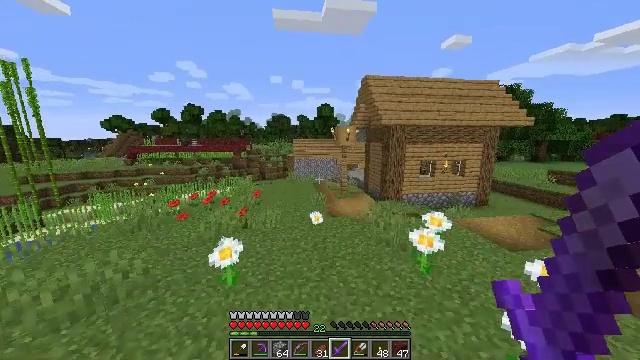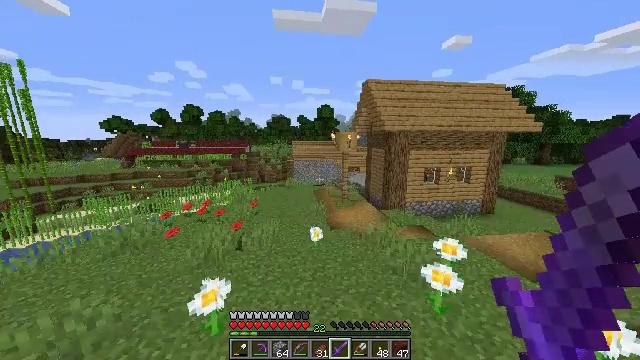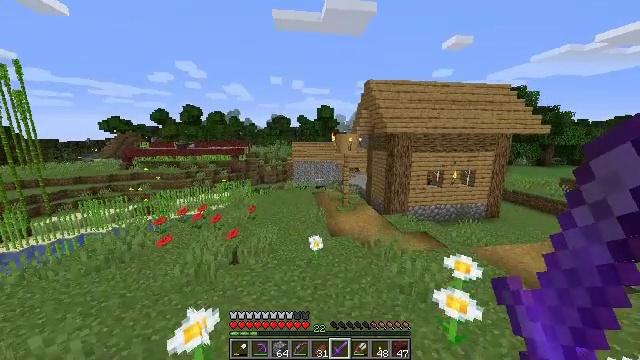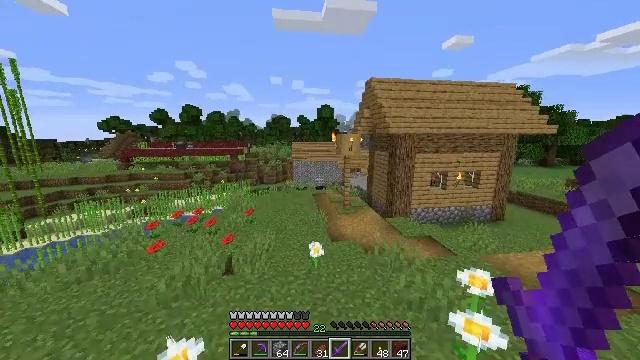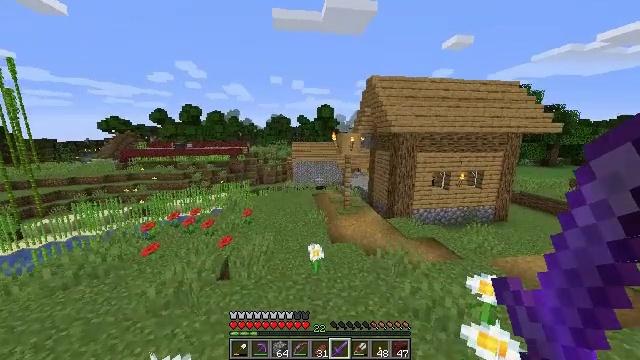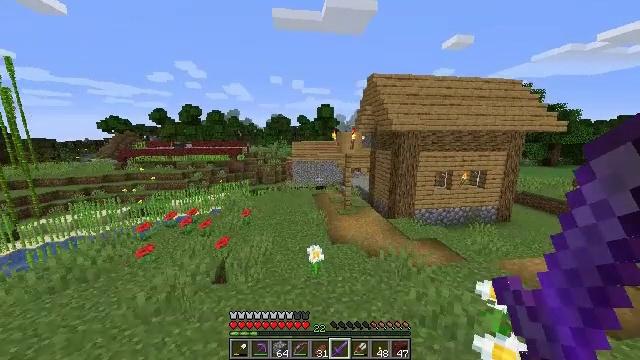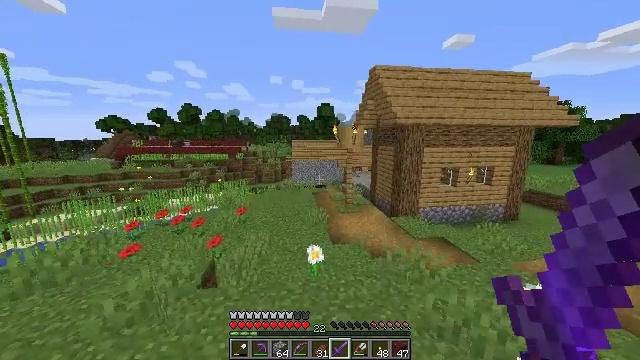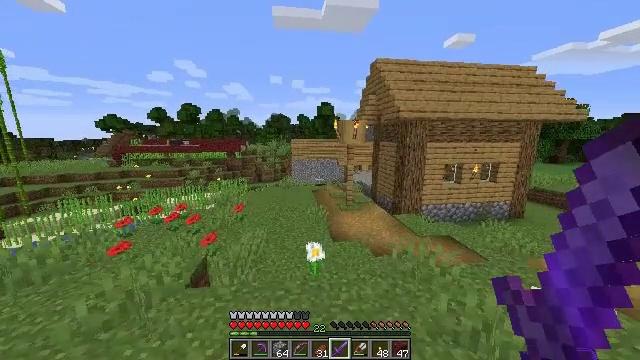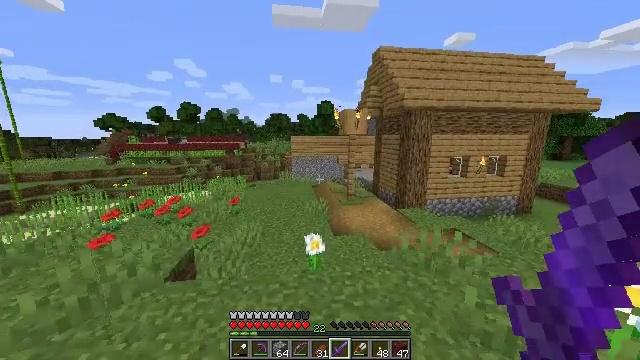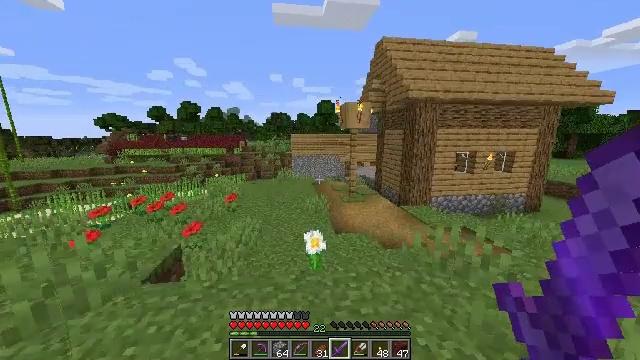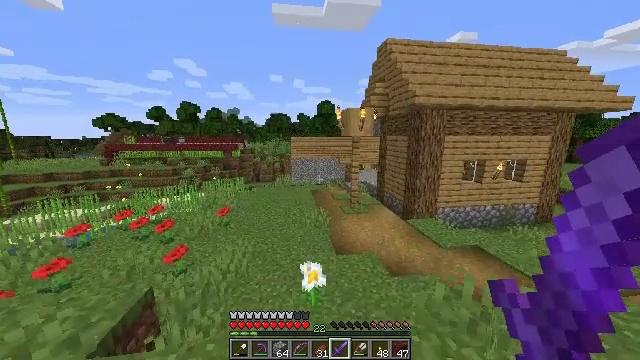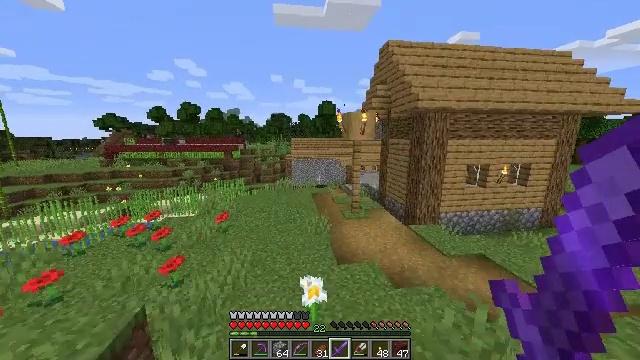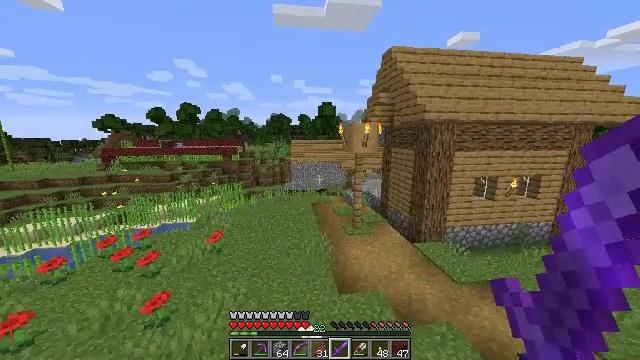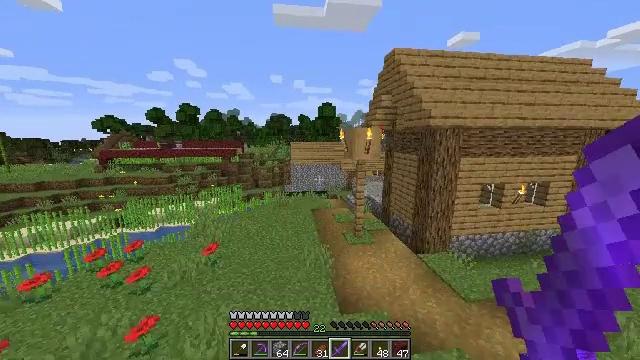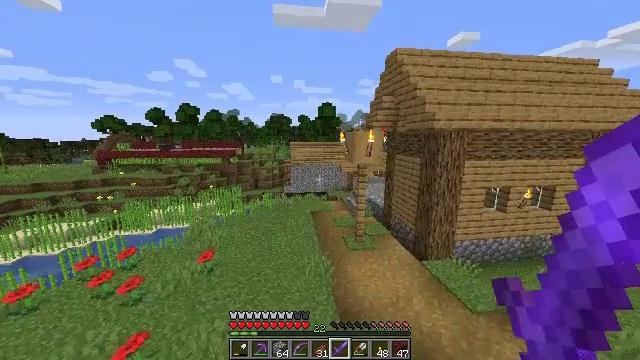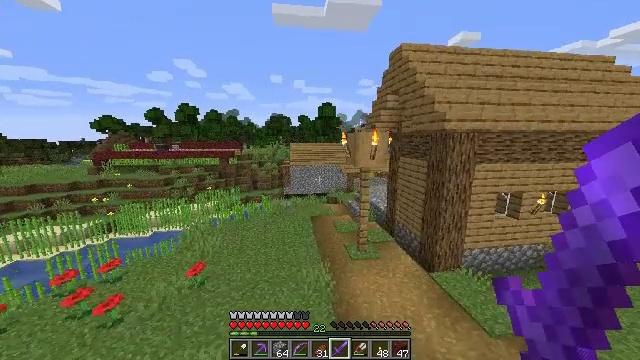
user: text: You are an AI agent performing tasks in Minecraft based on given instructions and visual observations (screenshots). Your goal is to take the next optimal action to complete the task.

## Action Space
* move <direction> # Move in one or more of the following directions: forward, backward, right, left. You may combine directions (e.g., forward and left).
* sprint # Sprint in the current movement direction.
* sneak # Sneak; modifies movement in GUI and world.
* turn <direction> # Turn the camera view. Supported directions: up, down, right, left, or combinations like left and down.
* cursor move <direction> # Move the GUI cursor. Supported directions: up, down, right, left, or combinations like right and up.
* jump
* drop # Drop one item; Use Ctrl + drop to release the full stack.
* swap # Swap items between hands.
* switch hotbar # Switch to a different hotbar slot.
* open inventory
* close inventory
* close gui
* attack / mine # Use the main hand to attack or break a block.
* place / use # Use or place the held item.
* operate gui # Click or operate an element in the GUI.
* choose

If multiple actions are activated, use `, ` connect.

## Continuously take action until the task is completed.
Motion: motion action
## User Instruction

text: craft item air
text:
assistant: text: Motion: move forward, jump
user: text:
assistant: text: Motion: move forward, jump
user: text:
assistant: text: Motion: move forward, jump
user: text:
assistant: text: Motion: move forward, jump
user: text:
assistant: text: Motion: move forward, jump
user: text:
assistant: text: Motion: move forward, jump
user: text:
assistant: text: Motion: move forward, jump
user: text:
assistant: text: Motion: move forward, jump
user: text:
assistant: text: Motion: move forward, jump
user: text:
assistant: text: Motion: move forward, jump
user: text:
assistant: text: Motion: move forward, jump
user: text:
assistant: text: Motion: move forward, jump
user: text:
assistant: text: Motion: move forward, jump
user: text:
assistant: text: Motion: move forward, jump
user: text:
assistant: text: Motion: move forward, jump
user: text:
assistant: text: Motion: move forward, jump
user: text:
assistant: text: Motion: move forward, jump
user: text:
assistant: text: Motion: move forward, jump
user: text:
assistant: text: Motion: move forward, jump
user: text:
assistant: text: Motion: move forward, jump
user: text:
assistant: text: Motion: move forward, jump
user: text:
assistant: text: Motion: move forward, jump
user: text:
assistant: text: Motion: move forward, jump
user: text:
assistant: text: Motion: move forward, jump
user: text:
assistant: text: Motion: move forward, jump
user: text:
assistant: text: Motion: move forward, jump
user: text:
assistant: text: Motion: move forward, jump
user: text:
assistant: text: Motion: move forward, jump
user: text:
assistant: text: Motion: move forward, jump
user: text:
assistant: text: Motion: move forward, jump